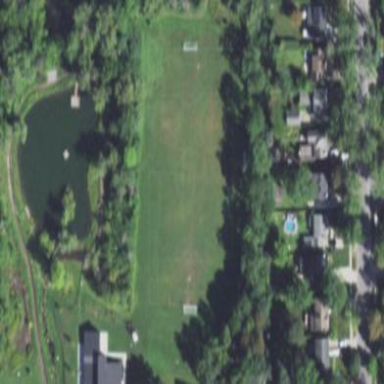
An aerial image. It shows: Multi-sport pitch on leisure land.